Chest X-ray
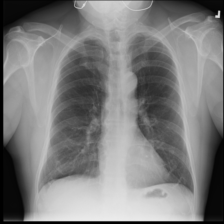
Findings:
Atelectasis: negative
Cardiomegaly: negative
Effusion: negative
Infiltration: positive
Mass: negative
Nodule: negative
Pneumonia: negative
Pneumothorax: negative
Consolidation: negative
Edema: negative
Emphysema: negative
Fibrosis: negative
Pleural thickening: negative
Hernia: negative